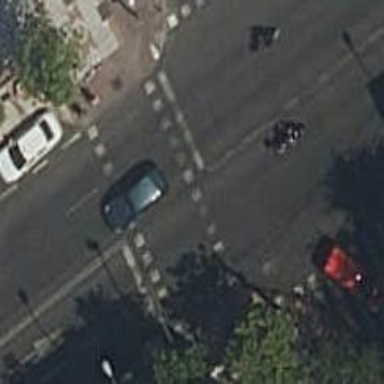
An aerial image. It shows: Zebra crossing with traffic signals.